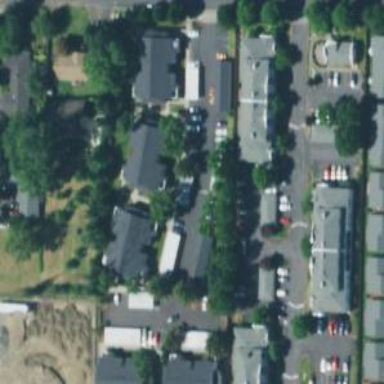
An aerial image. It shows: Residential area with apartments.